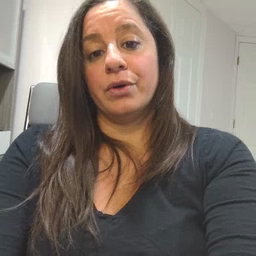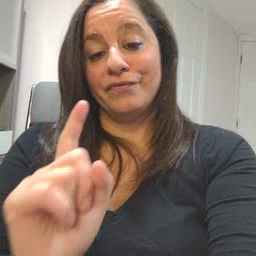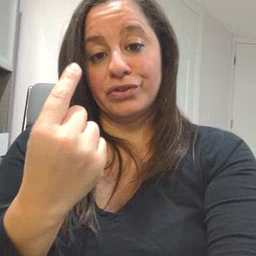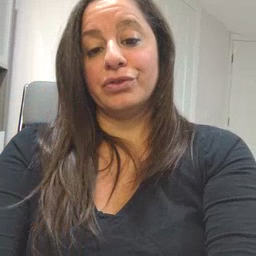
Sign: first